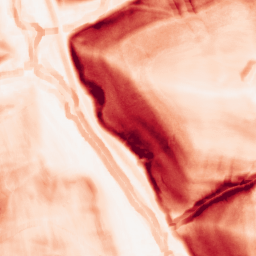
Category: morphological
Decomposition family: morphological_gradient
Decomposition parameters: size: 7
shape: square
Upsampling method: lanczos
Upsampling parameters: scale: 2
Upsampling scale: 2